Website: bh-photo
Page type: cross-sells
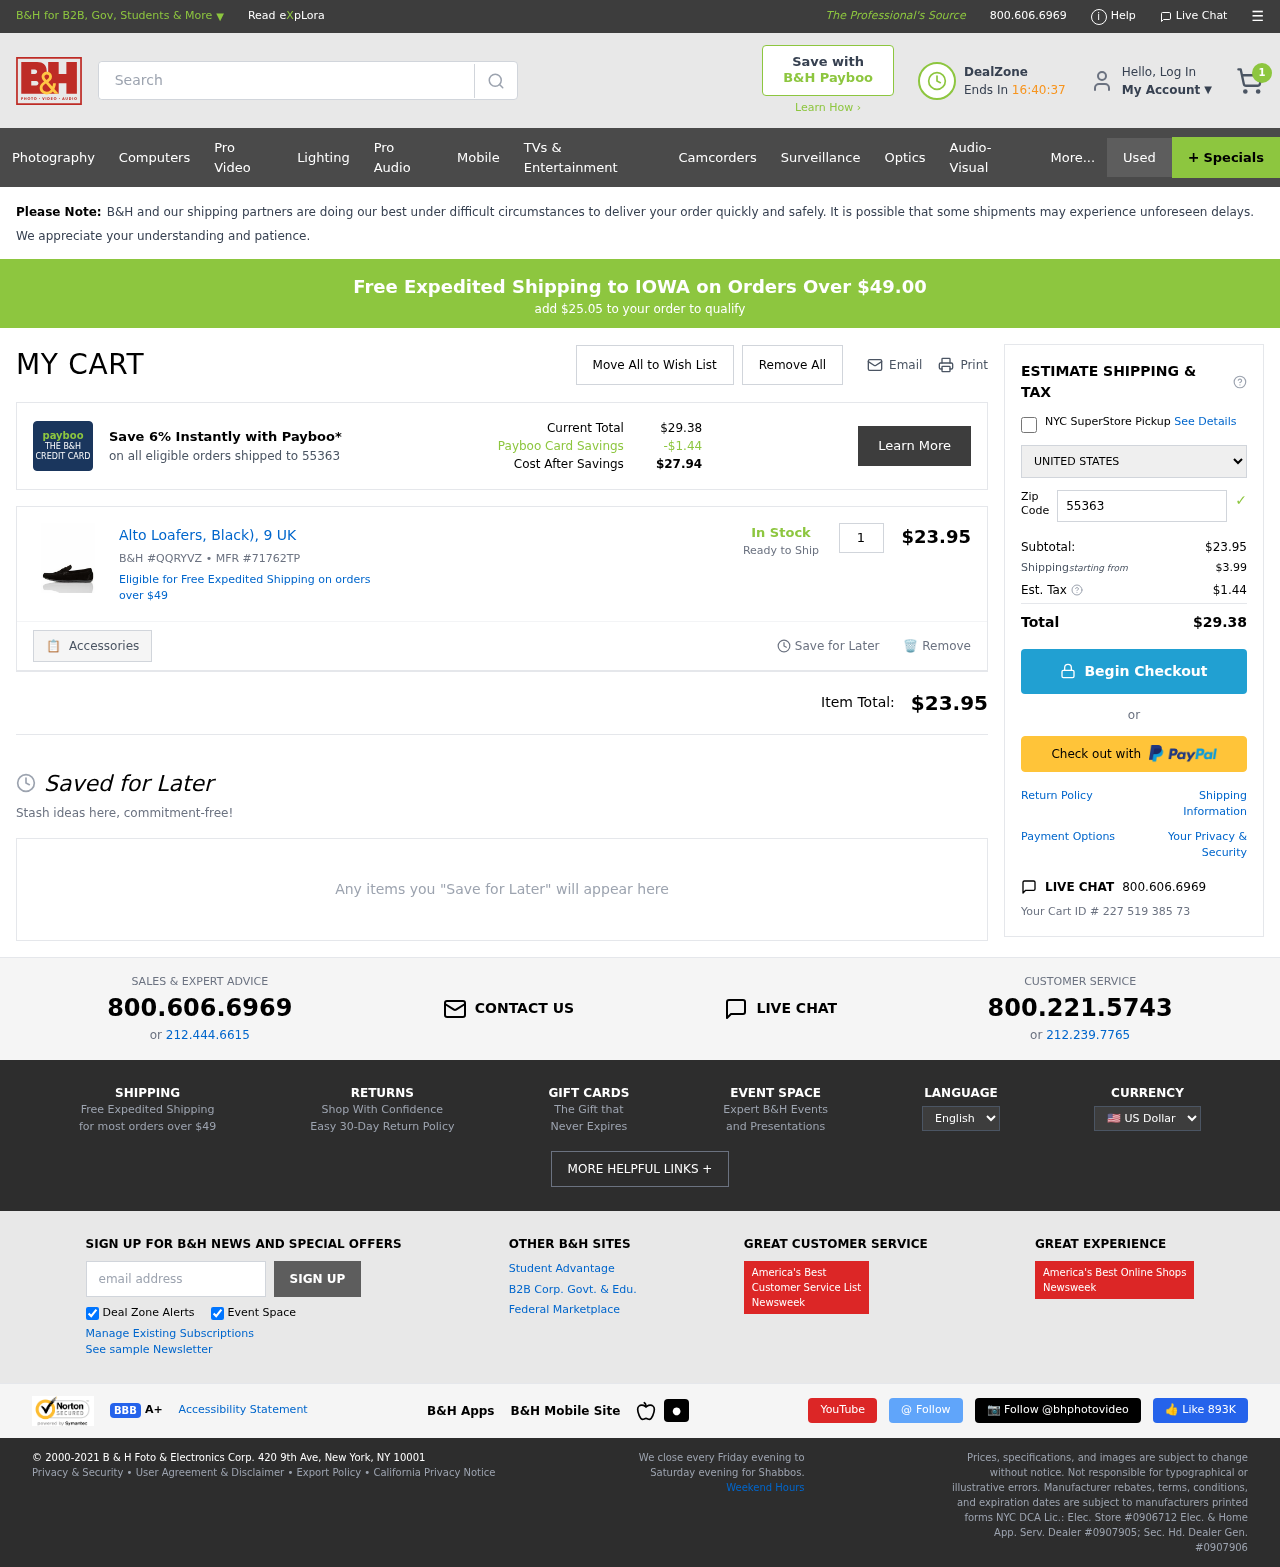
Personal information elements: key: PII_COUNTRY
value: United States
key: PII_POSTCODE
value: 55363
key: PII_STATE
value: IOWA
Product elements: key: PRODUCT1_NAME
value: Alto Loafers, Black), 9 UK
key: PRODUCT1_PRICE
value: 23.95
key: PRODUCT1_QUANTITY
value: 1
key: PRODUCT1_SKU
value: B&H #QQRYVZ
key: PRODUCT1_MFR
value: MFR #71762TP
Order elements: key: ORDER_NUM_ITEMS
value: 1
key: SHIPPING_THRESHOLD_REMAINING
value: $25.05
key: ORDER_TOTAL
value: $29.38
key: ORDER_SUBTOTAL
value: $23.95
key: ORDER_SHIPPING_COST
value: $3.99
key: ORDER_TAX
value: $1.44
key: ORDER_ID
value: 227 519 385 73
Search elements: key: HEADER_SEARCH
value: Search
Other elements: key: PAYBOO_SAVINGS
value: -$1.44
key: COST_AFTER_SAVINGS
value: $27.94